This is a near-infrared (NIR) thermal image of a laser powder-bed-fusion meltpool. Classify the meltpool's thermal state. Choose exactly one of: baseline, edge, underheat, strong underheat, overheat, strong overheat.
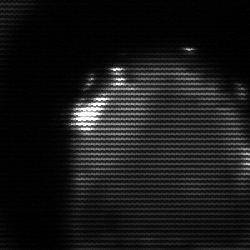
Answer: edge